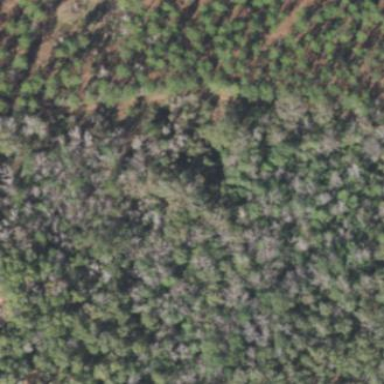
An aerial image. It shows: Mixed leaf woodland.